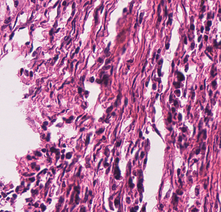
Tumor epithelial tissue: no
Tumor-associated stroma tissue: yes
Normal tissue: no